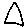
Label: triangle